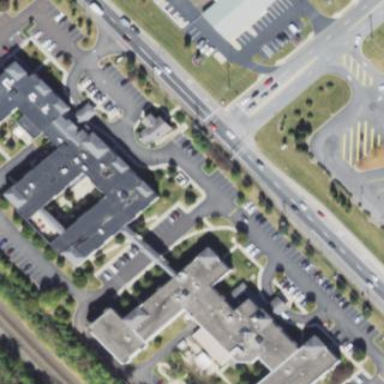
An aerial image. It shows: Nursing home building.